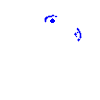
Particle: electron